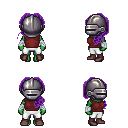
a pixel art fantasy rpg character, female body template, orc, green skin, maroon sleeveless shirt, white pants, purple princess hairstyle, metal helm, white cloth bandages, maroon shoes, four views (front, back, left, right), 2x2 character sprite sheet, small pixel art, hard edges, no anti-aliasing